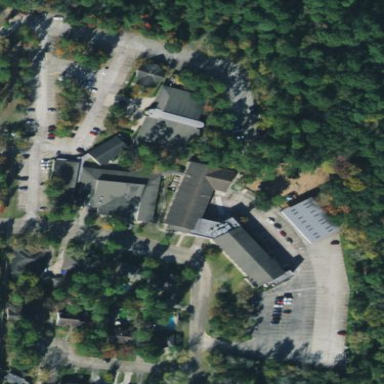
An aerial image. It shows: School.